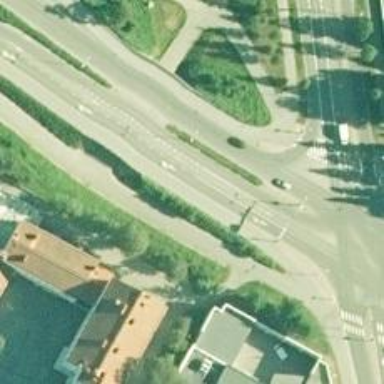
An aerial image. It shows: Asphalt cycleway.